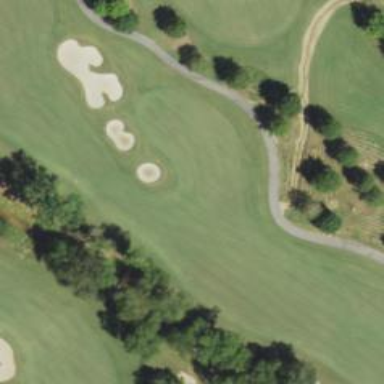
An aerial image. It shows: Golf hole.